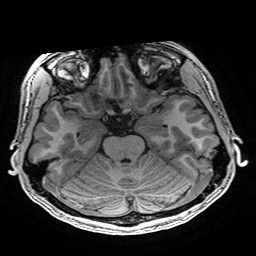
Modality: T1w
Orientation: coronal
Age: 23
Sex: male
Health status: healthy
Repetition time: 2.53 s
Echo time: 0.0034 s